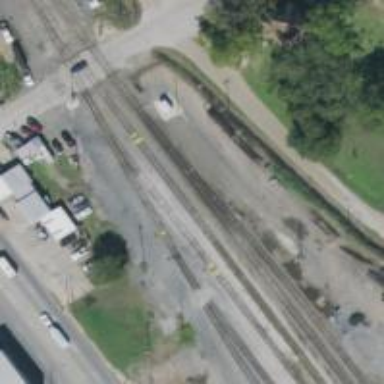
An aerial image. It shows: Railway yard used for servicing trains.